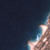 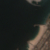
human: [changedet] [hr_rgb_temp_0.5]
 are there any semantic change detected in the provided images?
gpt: Nothing has changed.